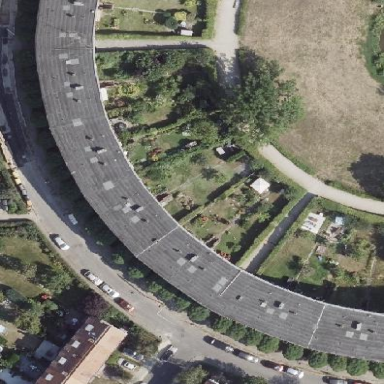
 designed for leisure activities on land."